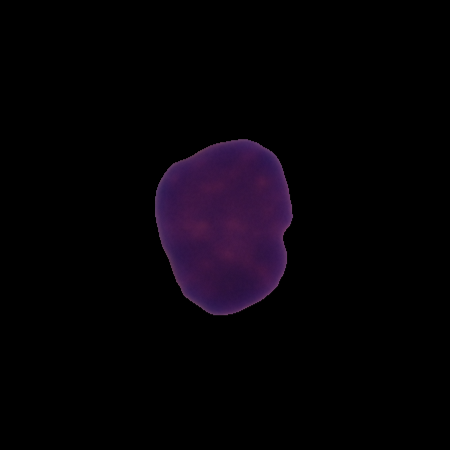
Label: healthy